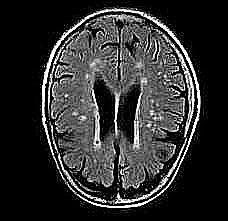
Label: notumor